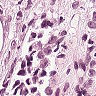
Metastatic tissue present: yes